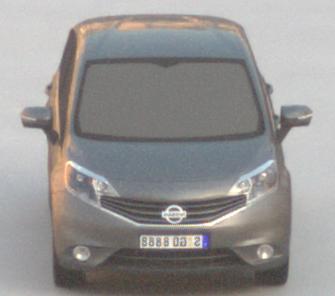
Make: Nissan
Model: Note 1.2
Detailed model: Note (E12) (10/13 - 12/16)
Model produced from: 2013/10
Model produced until: 2015/09
Doors: 5
Color: gray
Road condition: dry road
Daytime: sunrise or sunset
Contrast: low contrast